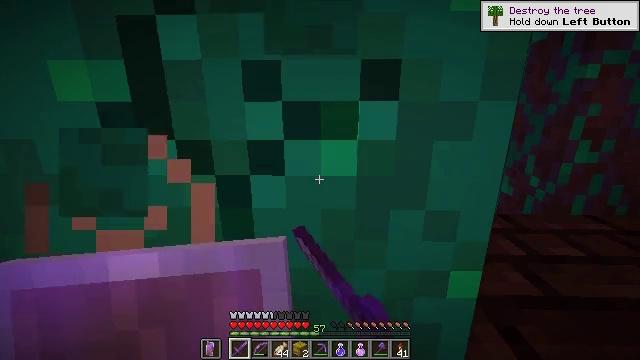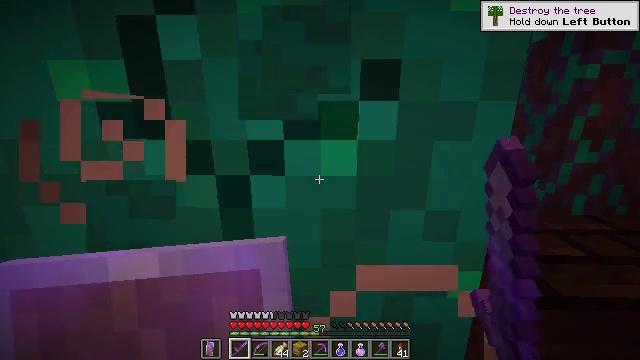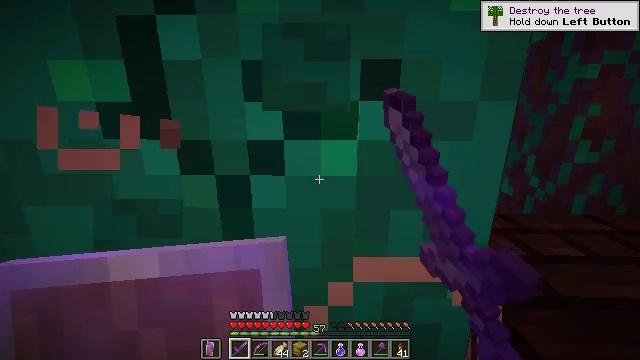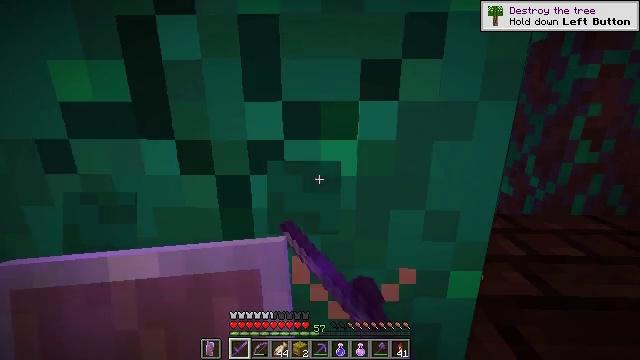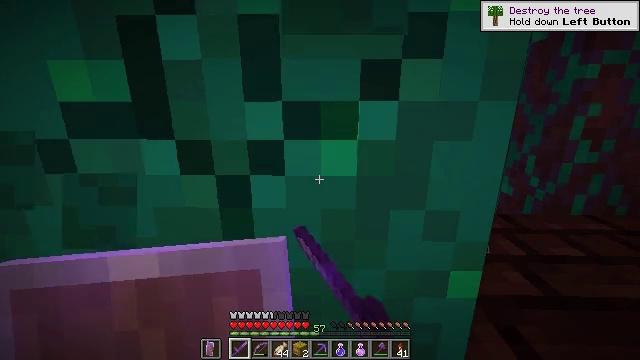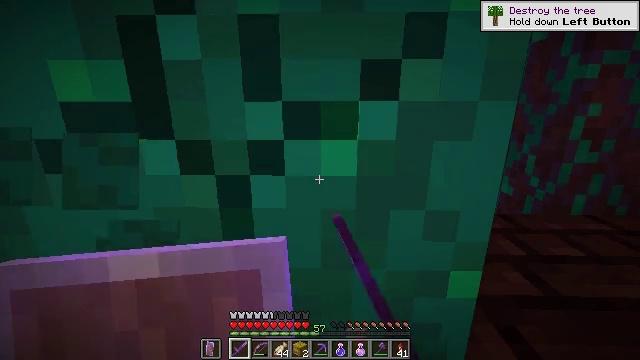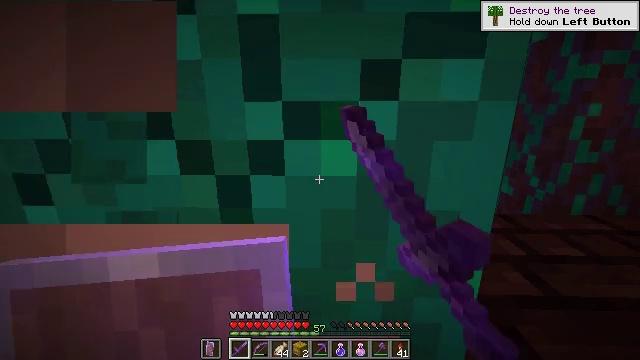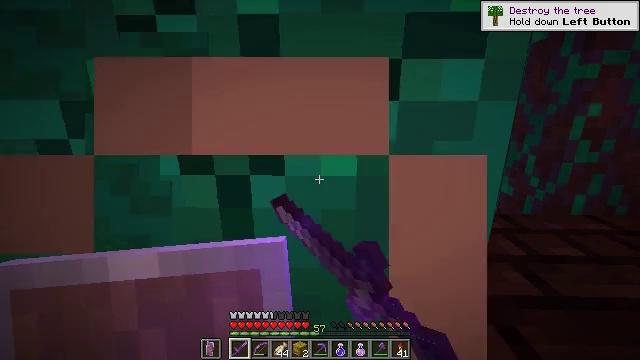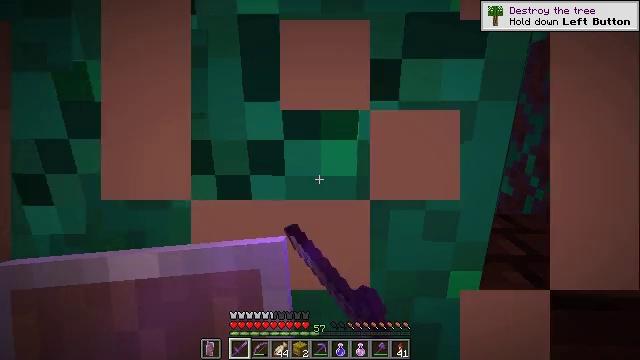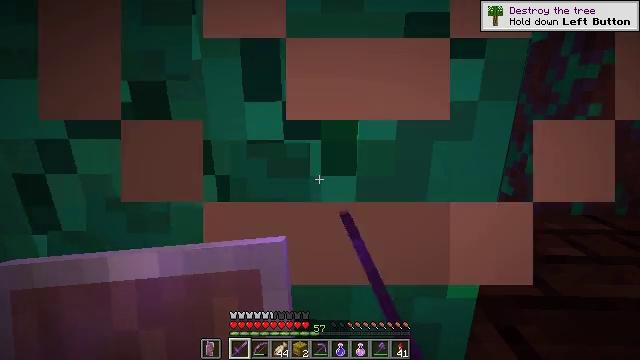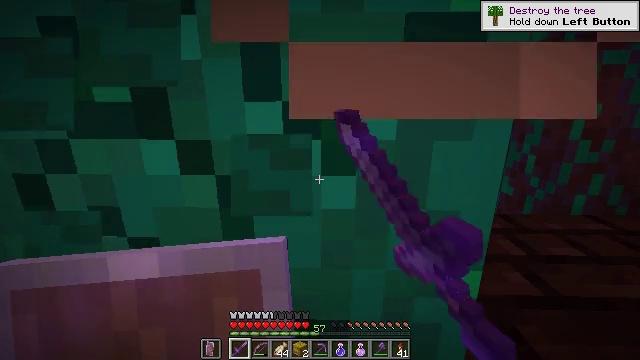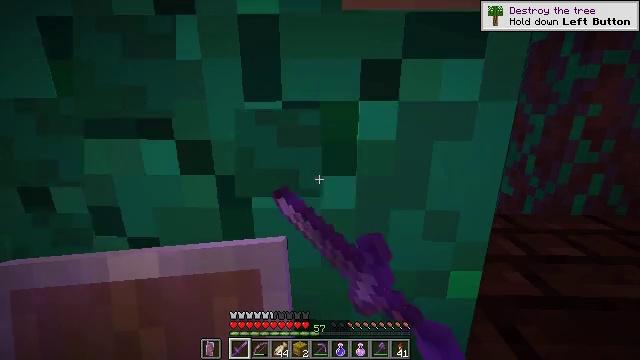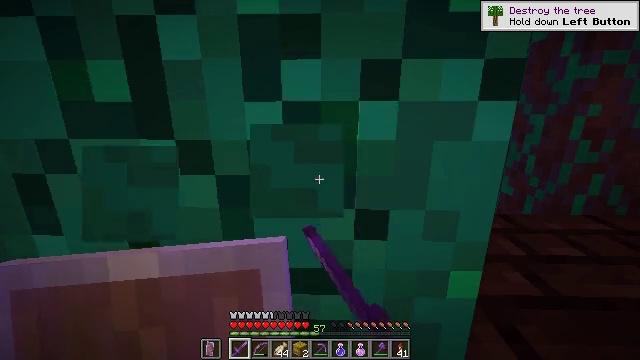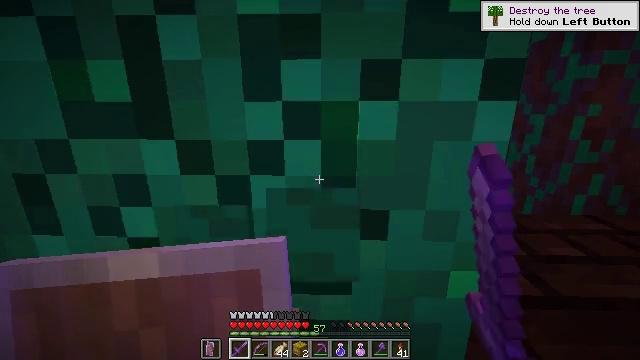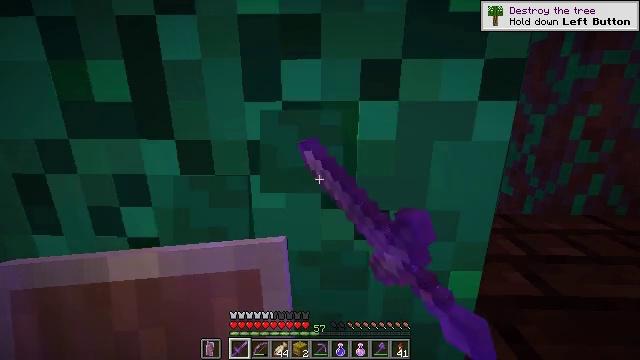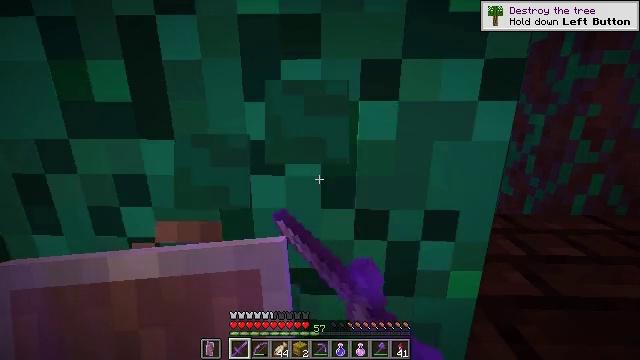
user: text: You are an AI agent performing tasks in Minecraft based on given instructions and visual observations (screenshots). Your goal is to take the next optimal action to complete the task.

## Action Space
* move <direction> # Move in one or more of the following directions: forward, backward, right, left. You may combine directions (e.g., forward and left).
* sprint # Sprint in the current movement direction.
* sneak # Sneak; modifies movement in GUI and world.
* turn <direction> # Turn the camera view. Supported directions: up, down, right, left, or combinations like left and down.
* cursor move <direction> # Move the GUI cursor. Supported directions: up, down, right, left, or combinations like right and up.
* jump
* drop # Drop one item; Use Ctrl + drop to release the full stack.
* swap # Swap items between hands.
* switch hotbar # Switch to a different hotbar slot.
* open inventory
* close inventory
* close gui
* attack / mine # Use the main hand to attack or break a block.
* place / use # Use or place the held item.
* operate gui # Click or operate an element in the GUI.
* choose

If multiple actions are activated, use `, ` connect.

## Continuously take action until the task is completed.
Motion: motion action
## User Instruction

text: Collect warped wart block.
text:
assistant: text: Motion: attack / mine
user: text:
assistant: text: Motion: attack / mine
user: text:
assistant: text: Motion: attack / mine
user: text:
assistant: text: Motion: attack / mine
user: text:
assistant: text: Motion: attack / mine
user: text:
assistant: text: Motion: attack / mine
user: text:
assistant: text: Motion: attack / mine
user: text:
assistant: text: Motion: attack / mine
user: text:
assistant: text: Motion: attack / mine
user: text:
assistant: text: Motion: attack / mine
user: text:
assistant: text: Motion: attack / mine
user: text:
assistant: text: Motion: attack / mine
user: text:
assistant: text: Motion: attack / mine
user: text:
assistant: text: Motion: attack / mine
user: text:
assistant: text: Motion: attack / mine
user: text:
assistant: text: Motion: attack / mine
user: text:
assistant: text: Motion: attack / mine
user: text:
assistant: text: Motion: attack / mine
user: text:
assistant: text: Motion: attack / mine
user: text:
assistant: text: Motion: attack / mine
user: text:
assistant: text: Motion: attack / mine
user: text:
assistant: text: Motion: attack / mine
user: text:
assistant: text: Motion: attack / mine
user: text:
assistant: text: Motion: attack / mine
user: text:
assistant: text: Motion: attack / mine
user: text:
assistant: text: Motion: move left, attack / mine
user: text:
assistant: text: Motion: move left, turn right
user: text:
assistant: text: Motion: move left, turn right
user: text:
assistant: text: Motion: move left, turn right
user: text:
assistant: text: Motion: move left, turn right